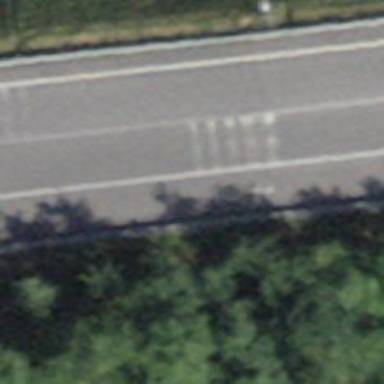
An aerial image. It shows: Asphalt road classified as primary highway.